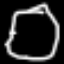
Label: octagon